Field crop: maize
Growth stage: 1
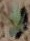
Species: datura